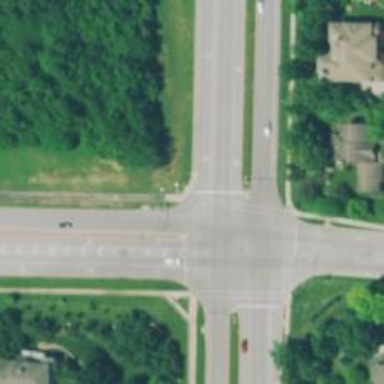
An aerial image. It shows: Solid stop line on the road.